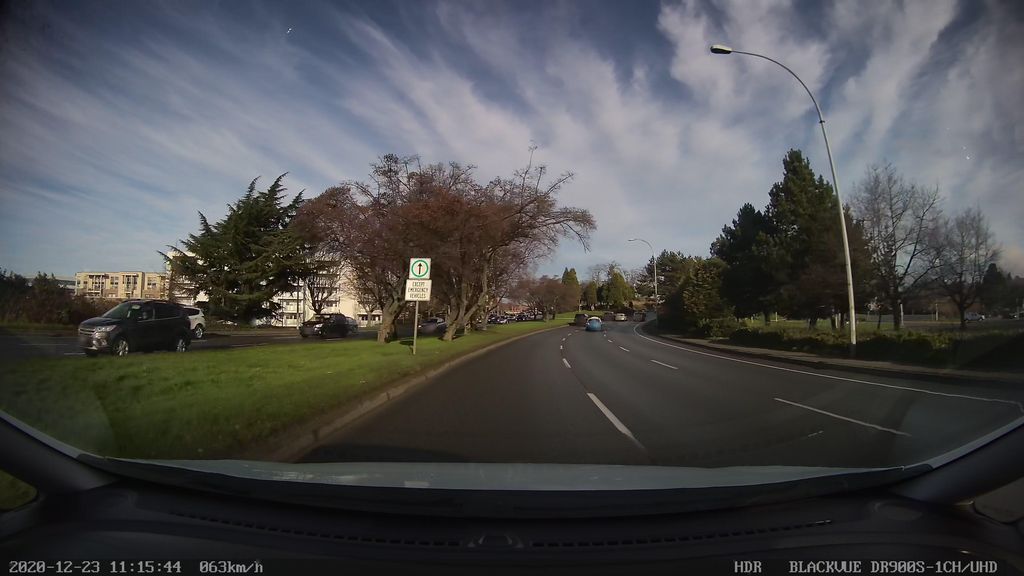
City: victoria